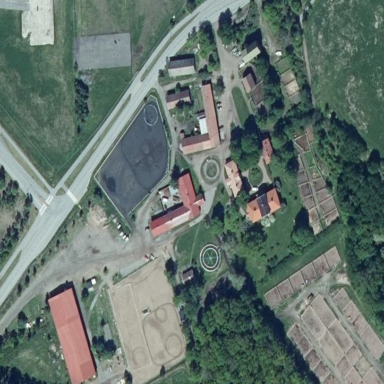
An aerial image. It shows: Farmyard used for equestrian activities such as horse riding.